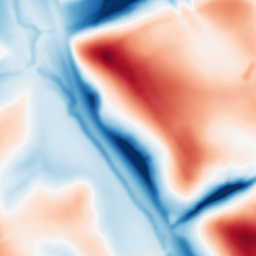
Category: multiscale
Decomposition family: dog_multiscale
Decomposition parameters: sigma_ratio: 2
n_scales: 4
base_sigma: 2
Upsampling method: regularized
Upsampling parameters: scale: 2
lambda_reg: 0.01
Upsampling scale: 2